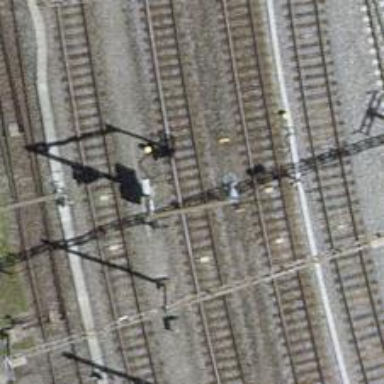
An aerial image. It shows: Railway signal.